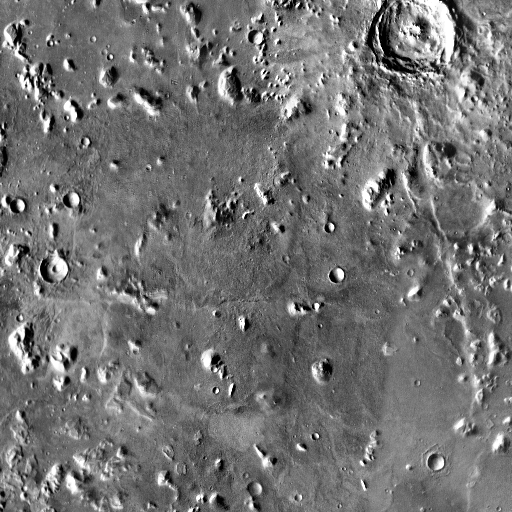
Crater classes present: Background, Other